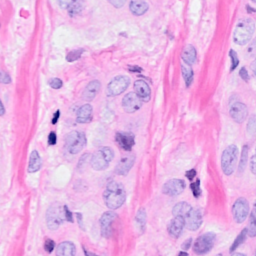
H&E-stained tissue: Breast